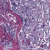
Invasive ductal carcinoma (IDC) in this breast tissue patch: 0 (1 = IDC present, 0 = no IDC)